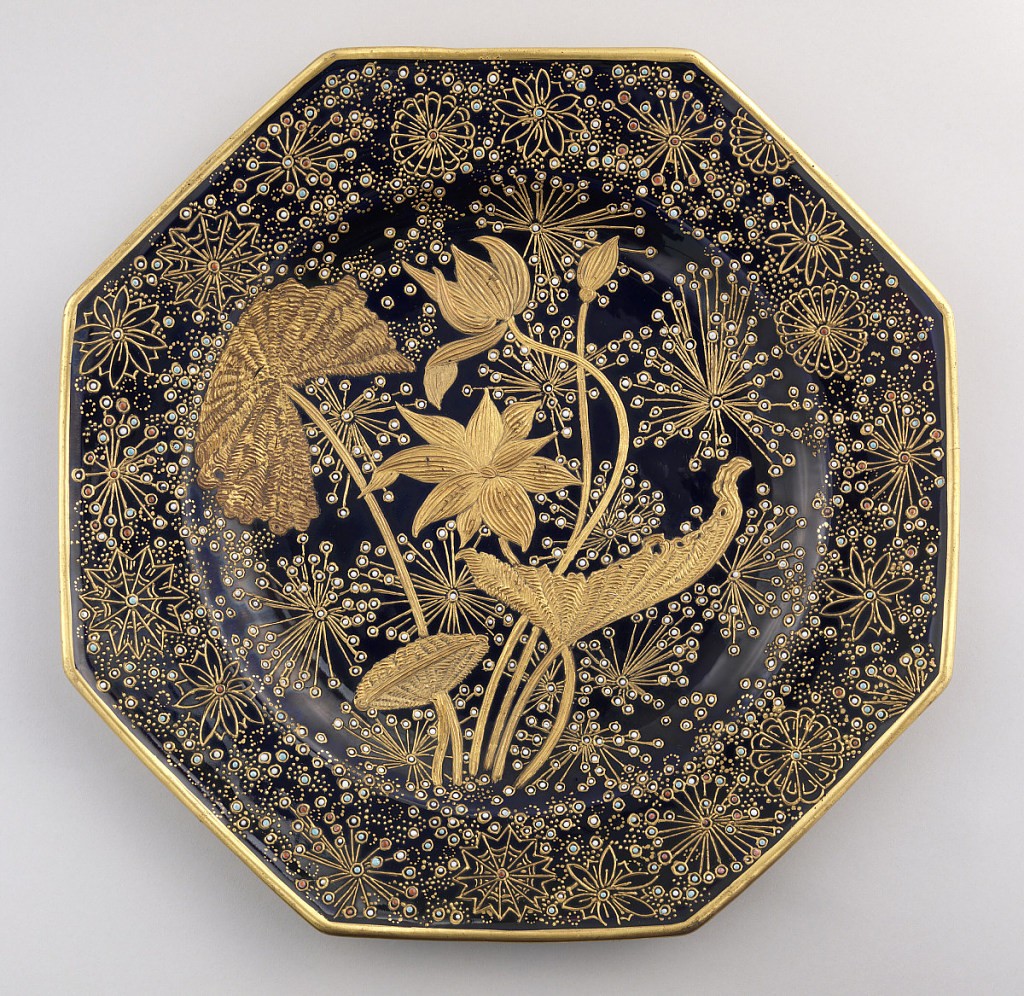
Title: Plate
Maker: Faience Manufacturing Company, American, 1881-1892
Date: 1886–1890
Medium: Glazed and gilt porcelain
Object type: plate
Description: Octagonal shape with gold-banded edge.  Heavily guilded, incised water plants in center, with space-filling floral and leaf forms of gold, with enamel color dots and smaller gold dots.  Porcelain with blue underglaze decoration and overglaze enamelling and gilding.